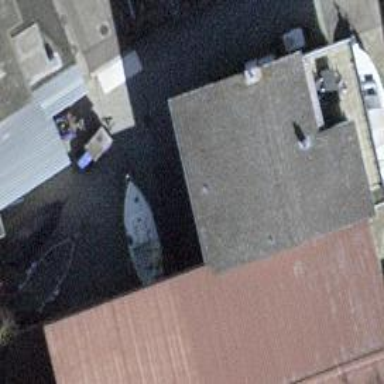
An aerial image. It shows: Shop specializing in boats.